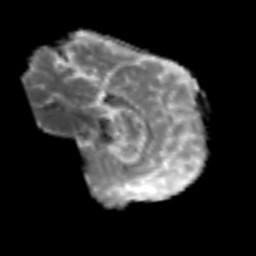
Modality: MD
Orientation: sagittal
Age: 80
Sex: male
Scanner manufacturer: siemens
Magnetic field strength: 3 T
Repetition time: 6.1 s
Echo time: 0.101 s